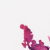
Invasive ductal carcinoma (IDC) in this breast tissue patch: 0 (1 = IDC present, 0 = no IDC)